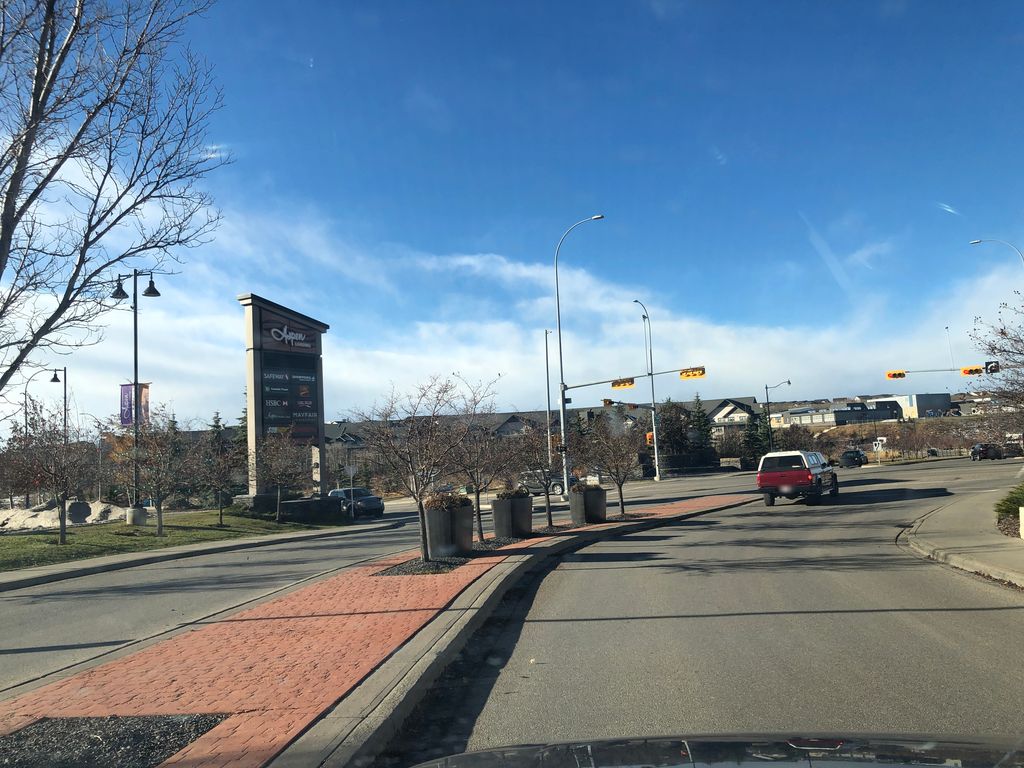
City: calgary